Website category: book
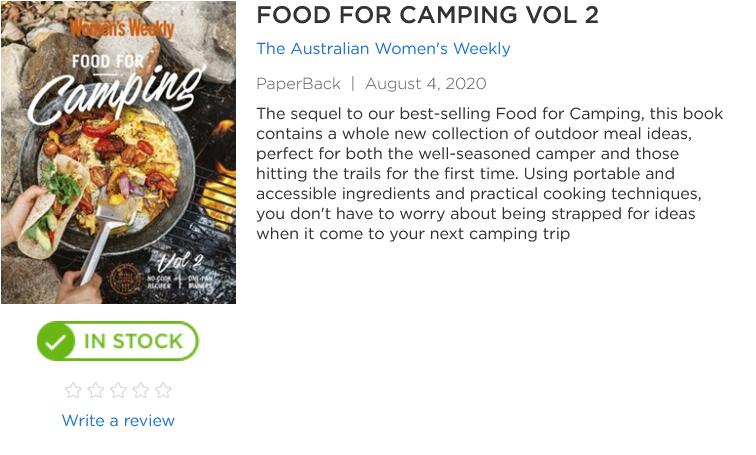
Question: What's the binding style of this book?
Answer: PaperBack

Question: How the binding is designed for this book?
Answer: PaperBack

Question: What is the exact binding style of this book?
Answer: PaperBack

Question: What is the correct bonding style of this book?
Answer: PaperBack

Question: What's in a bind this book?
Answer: PaperBack

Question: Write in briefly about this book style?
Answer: PaperBack

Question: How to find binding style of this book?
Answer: PaperBack

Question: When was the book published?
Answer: August 4, 2020

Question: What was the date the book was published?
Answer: August 4, 2020

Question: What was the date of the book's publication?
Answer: August 4, 2020

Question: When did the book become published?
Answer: August 4, 2020

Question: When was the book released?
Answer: August 4, 2020

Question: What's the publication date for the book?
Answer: August 4, 2020